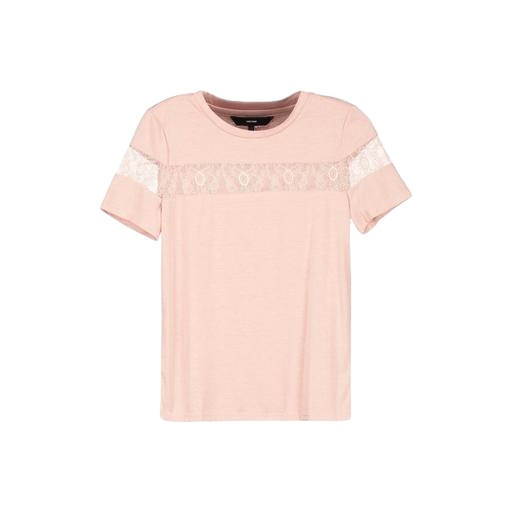
lace-yoke t-shirt, pink lace-accented top, pink lace-detail shirt, white background